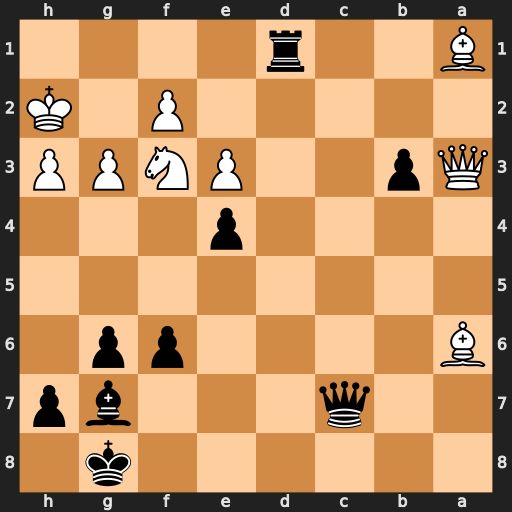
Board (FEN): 6k1/2q3bp/B4pp1/8/4p3/Qp2PNPP/5P1K/B2r4
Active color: b
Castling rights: -
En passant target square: -
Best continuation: Qc2 Bc4+ Qxc4